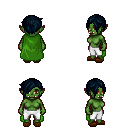
a pixel art fantasy rpg character, female body template, orc, green skin, green cape, white pants, raven pixie cut hairstyle, brown slippers, four views (front, back, left, right), 2x2 character sprite sheet, small pixel art, hard edges, no anti-aliasing